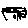
Label: car